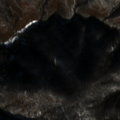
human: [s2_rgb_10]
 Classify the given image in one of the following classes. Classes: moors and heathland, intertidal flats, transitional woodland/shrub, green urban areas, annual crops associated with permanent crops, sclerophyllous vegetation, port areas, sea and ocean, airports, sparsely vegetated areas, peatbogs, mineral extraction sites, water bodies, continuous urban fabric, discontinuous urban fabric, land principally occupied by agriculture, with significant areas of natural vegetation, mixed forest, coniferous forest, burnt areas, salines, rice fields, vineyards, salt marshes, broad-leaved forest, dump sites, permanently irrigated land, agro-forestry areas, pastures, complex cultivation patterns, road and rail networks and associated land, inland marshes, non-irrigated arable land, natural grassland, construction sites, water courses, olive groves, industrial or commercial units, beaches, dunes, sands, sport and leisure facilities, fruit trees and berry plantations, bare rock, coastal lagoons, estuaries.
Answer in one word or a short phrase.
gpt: broad-leaved forest